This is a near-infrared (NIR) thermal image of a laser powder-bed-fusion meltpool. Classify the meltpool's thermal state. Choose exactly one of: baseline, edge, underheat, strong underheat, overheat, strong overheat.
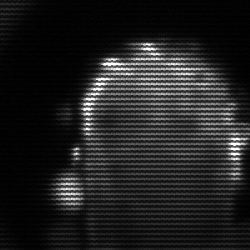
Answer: baseline